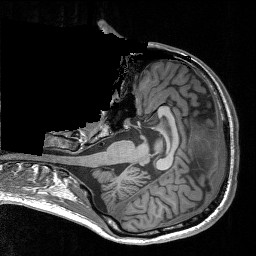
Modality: T1w
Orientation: axial